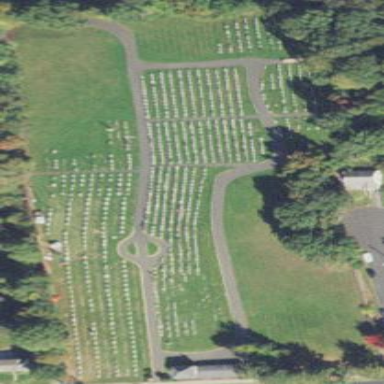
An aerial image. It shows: Cemetery area categorized as cemetery.